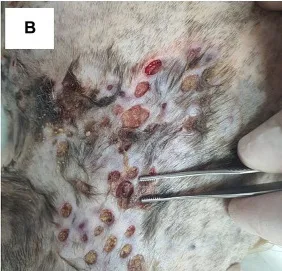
Clinical features and cytological examination of the present case. At the initial presentation, multifocal ulcerated nodules were observed on thorax, abdomen, and limbs. On the surface of ulcerative lesions, large numbers of yellowish grains were present (B).
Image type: medical_photograph (skin_photograph)